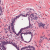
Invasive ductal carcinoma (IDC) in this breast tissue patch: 0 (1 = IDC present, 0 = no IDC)